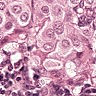
Metastatic tissue present: yes